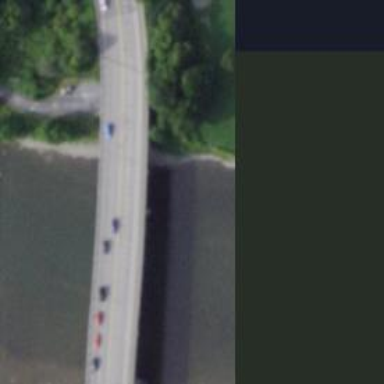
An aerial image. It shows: Trunk road bridge.